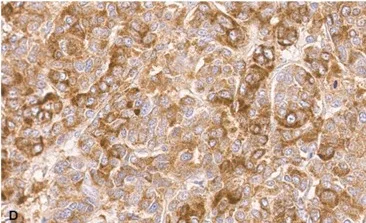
Chemodectoma in a domestic cat, heart. Immunohistochemical analysis (IHC). And chromogranin A.
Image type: pathology (immunostaining)